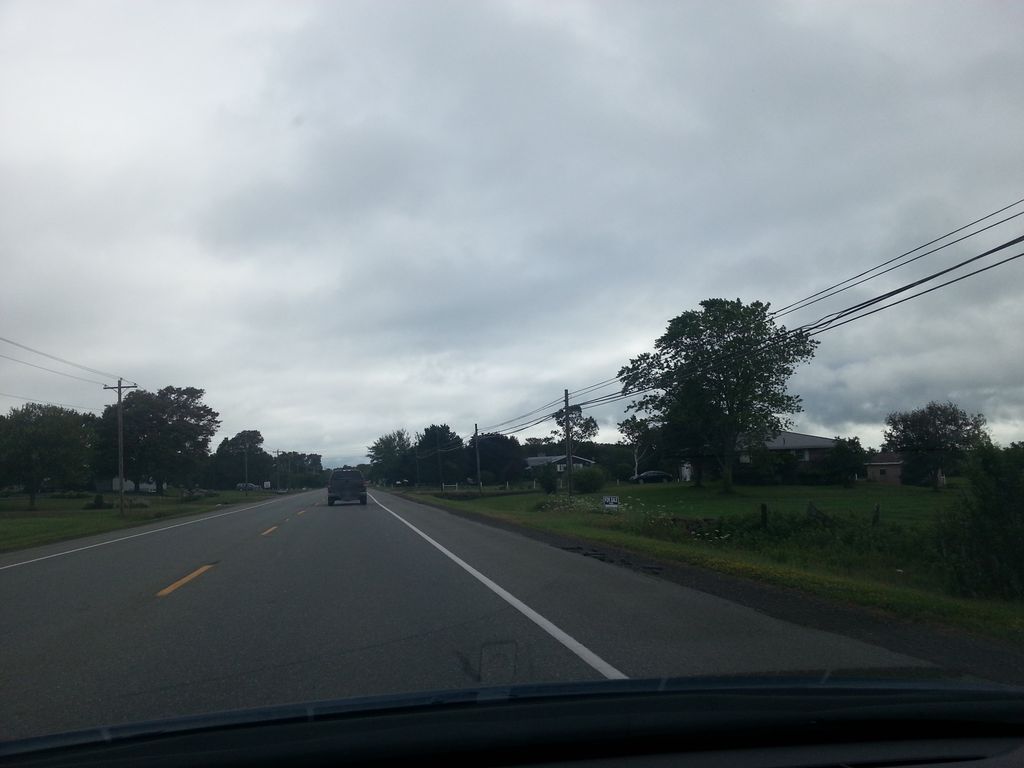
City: charlottetown